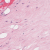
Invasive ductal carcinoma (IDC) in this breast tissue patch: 0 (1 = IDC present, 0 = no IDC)